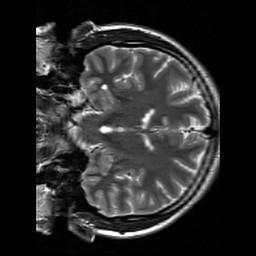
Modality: T2w
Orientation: coronal
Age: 29
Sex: male
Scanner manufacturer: siemens
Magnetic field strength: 3 T
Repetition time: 7 s
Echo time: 0.09 s